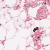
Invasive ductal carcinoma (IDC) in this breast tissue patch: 0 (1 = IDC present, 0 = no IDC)